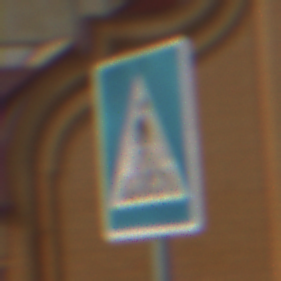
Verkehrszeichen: FussgaengerueberwegLinks
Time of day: MorningAfternoon
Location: Outdoor (Urban)
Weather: PartlyCloudy
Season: NotSpecified
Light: Natural